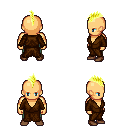
a pixel art fantasy rpg character, male body template, human, tanned skin, brown robe, teal pants, gold mohawk hairstyle, brown shoes, four views (front, back, left, right), 2x2 character sprite sheet, small pixel art, hard edges, no anti-aliasing